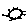
Label: sun